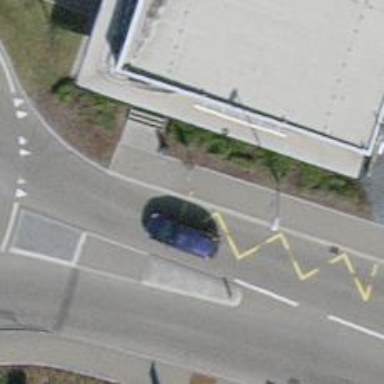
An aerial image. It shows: Platform road.